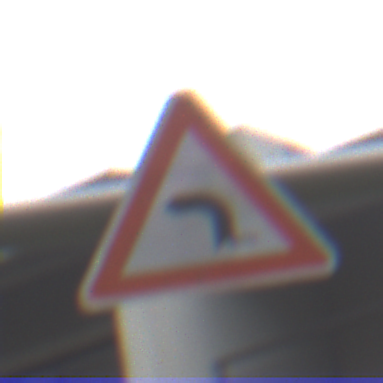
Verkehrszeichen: KurveLinks
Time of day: Midday
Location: Outdoor (Urban)
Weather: Overcast
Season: NotSpecified
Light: Natural